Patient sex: M
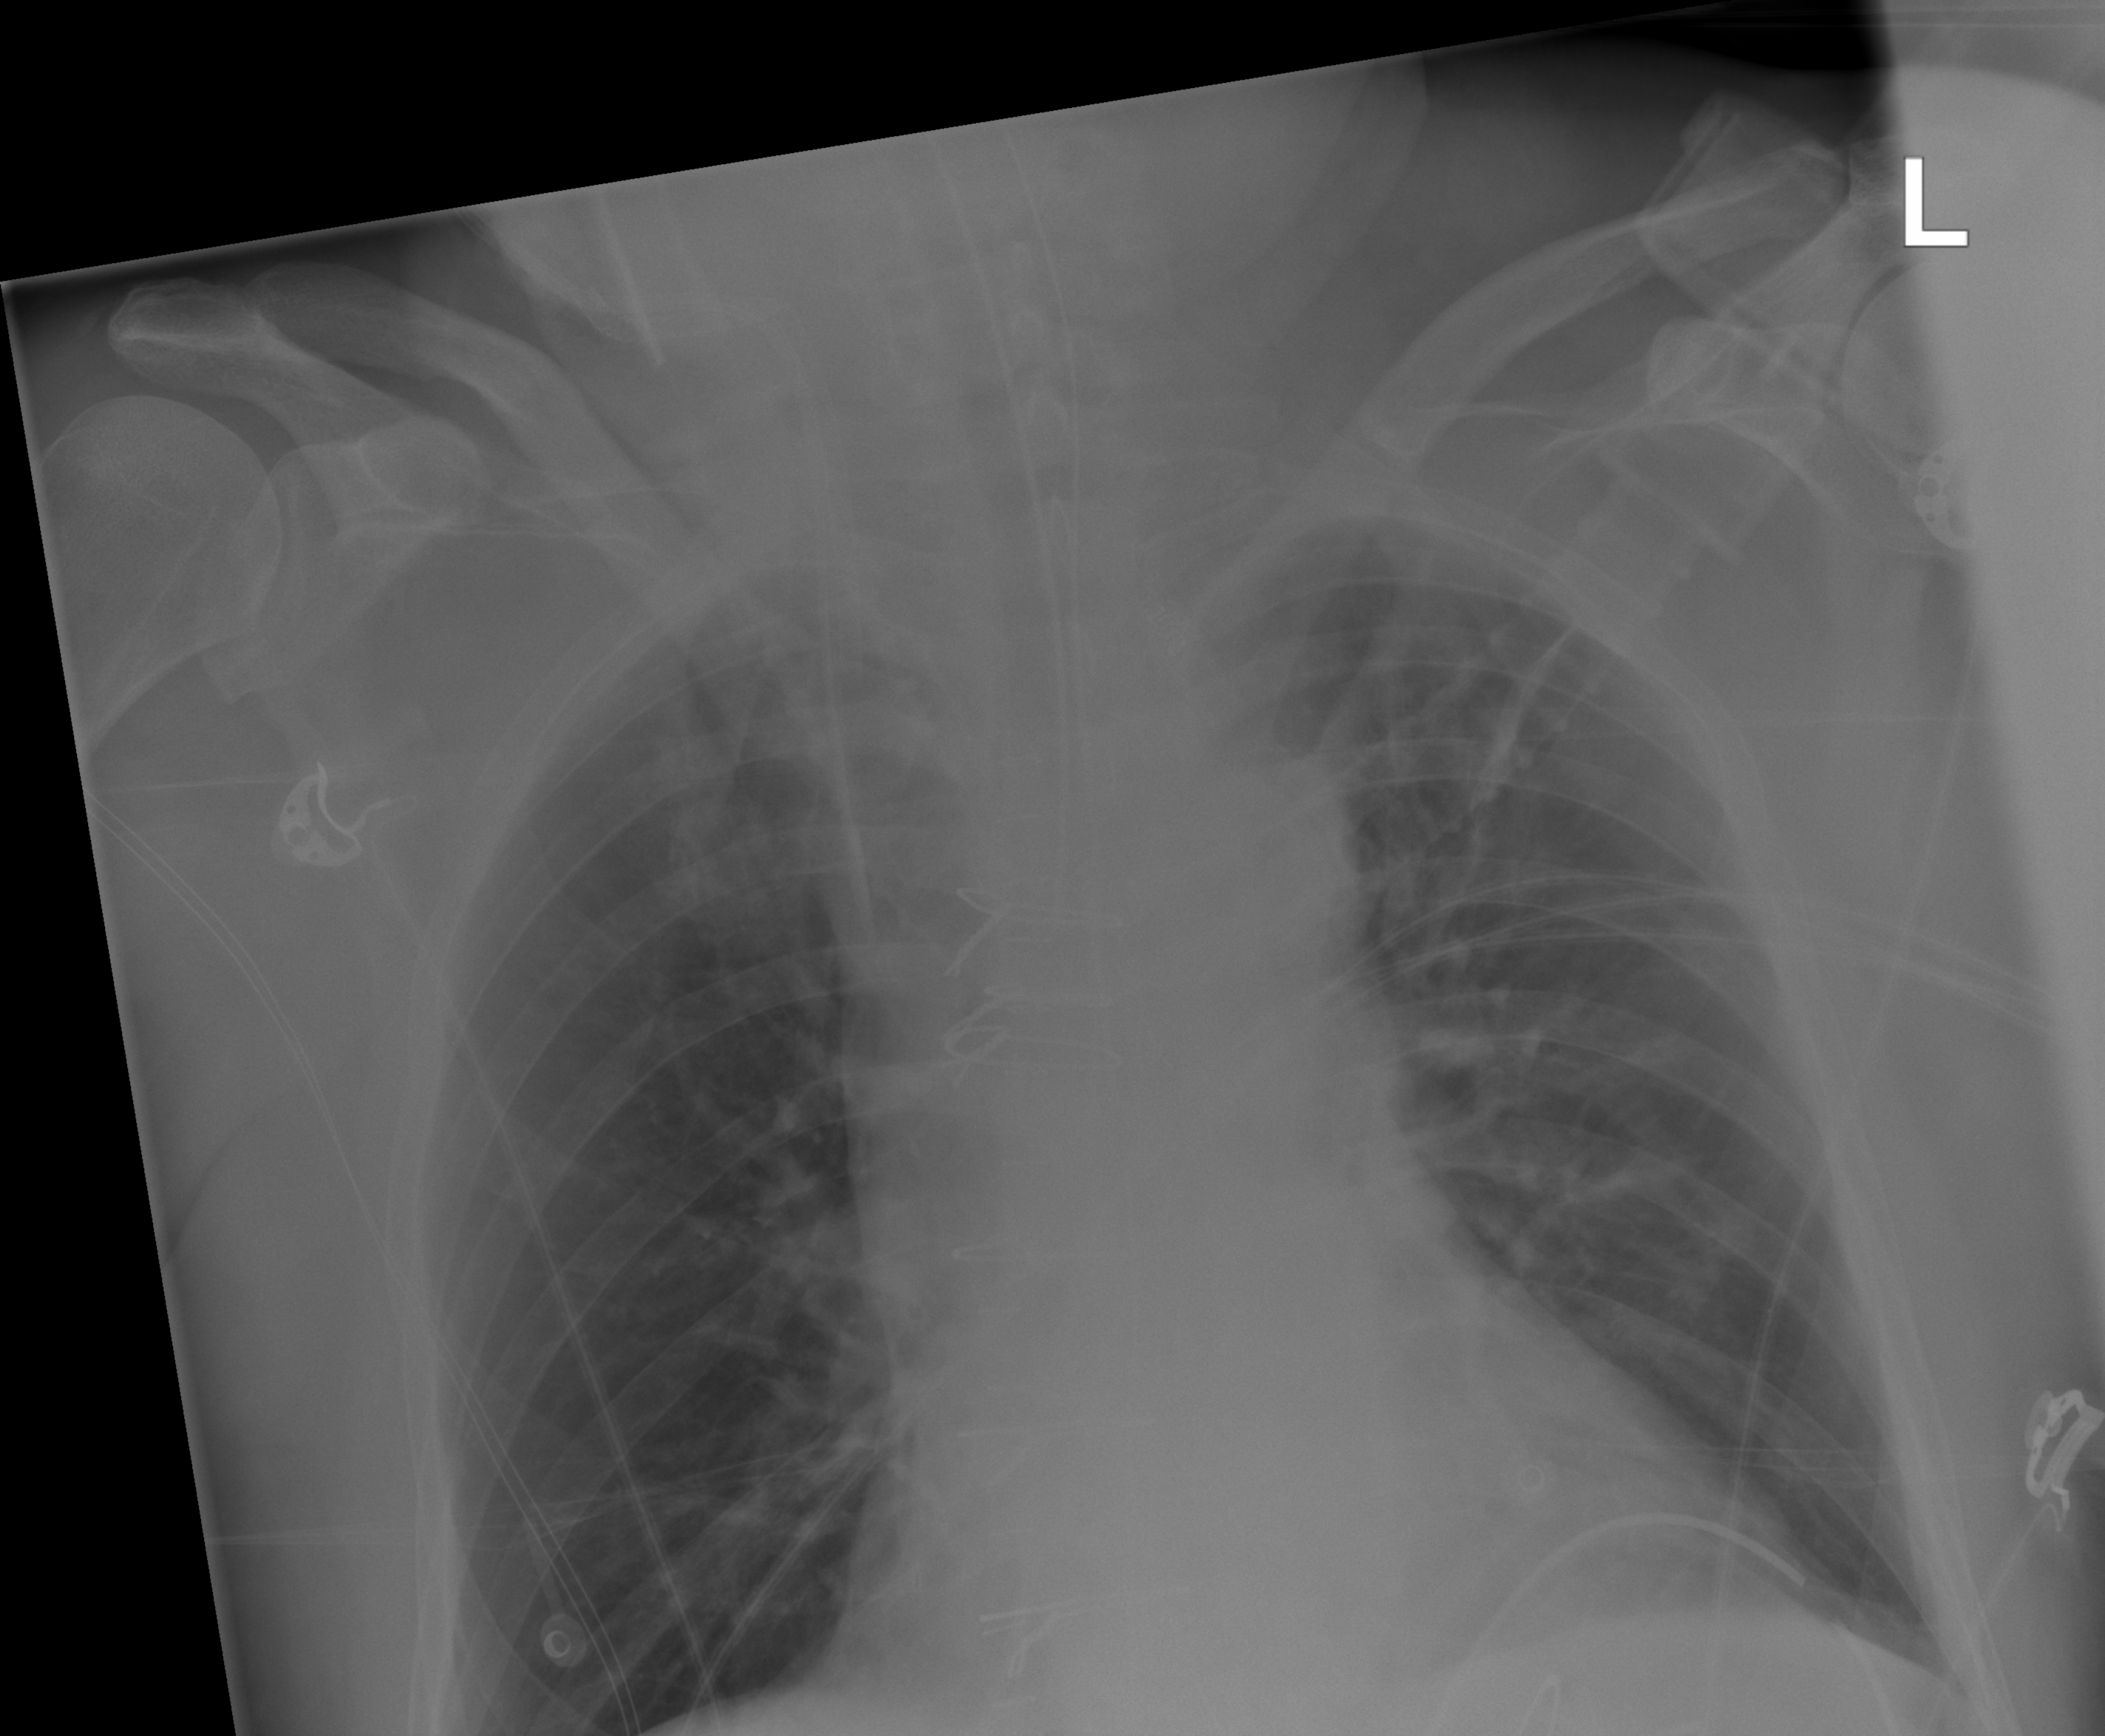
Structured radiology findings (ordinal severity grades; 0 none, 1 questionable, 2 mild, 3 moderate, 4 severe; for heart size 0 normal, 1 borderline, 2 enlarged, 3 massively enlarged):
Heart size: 1
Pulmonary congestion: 1
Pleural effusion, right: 0
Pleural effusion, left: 0
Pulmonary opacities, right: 0
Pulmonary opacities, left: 0
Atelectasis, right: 2
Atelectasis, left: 1